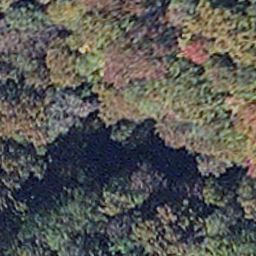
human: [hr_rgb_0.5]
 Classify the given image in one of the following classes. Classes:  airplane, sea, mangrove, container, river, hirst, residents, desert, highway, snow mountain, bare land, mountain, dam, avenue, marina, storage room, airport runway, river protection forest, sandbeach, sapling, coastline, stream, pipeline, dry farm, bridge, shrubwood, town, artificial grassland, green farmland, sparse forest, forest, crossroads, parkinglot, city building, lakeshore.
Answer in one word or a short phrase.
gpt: mangrove